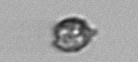
Label: coccolithophorid